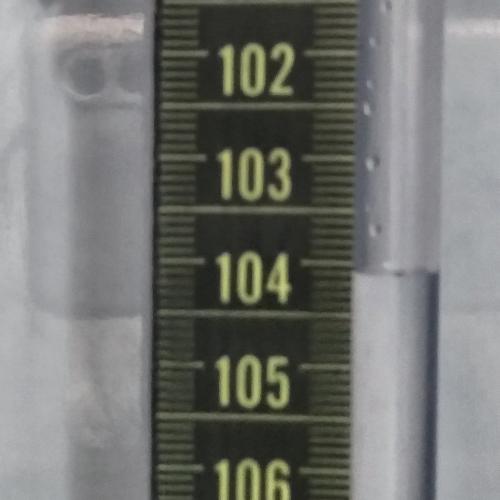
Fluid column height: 104.1 cm